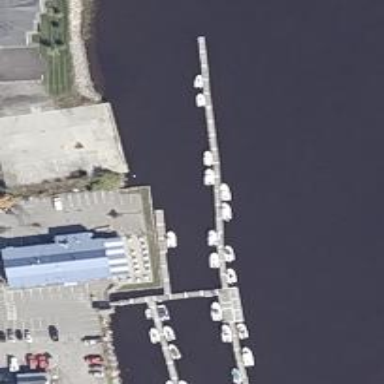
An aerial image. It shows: Man-made pier.